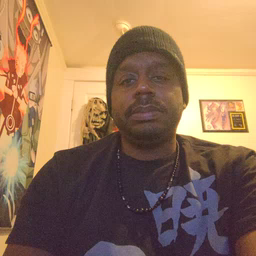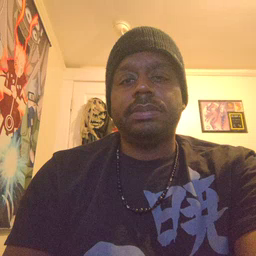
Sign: sleep